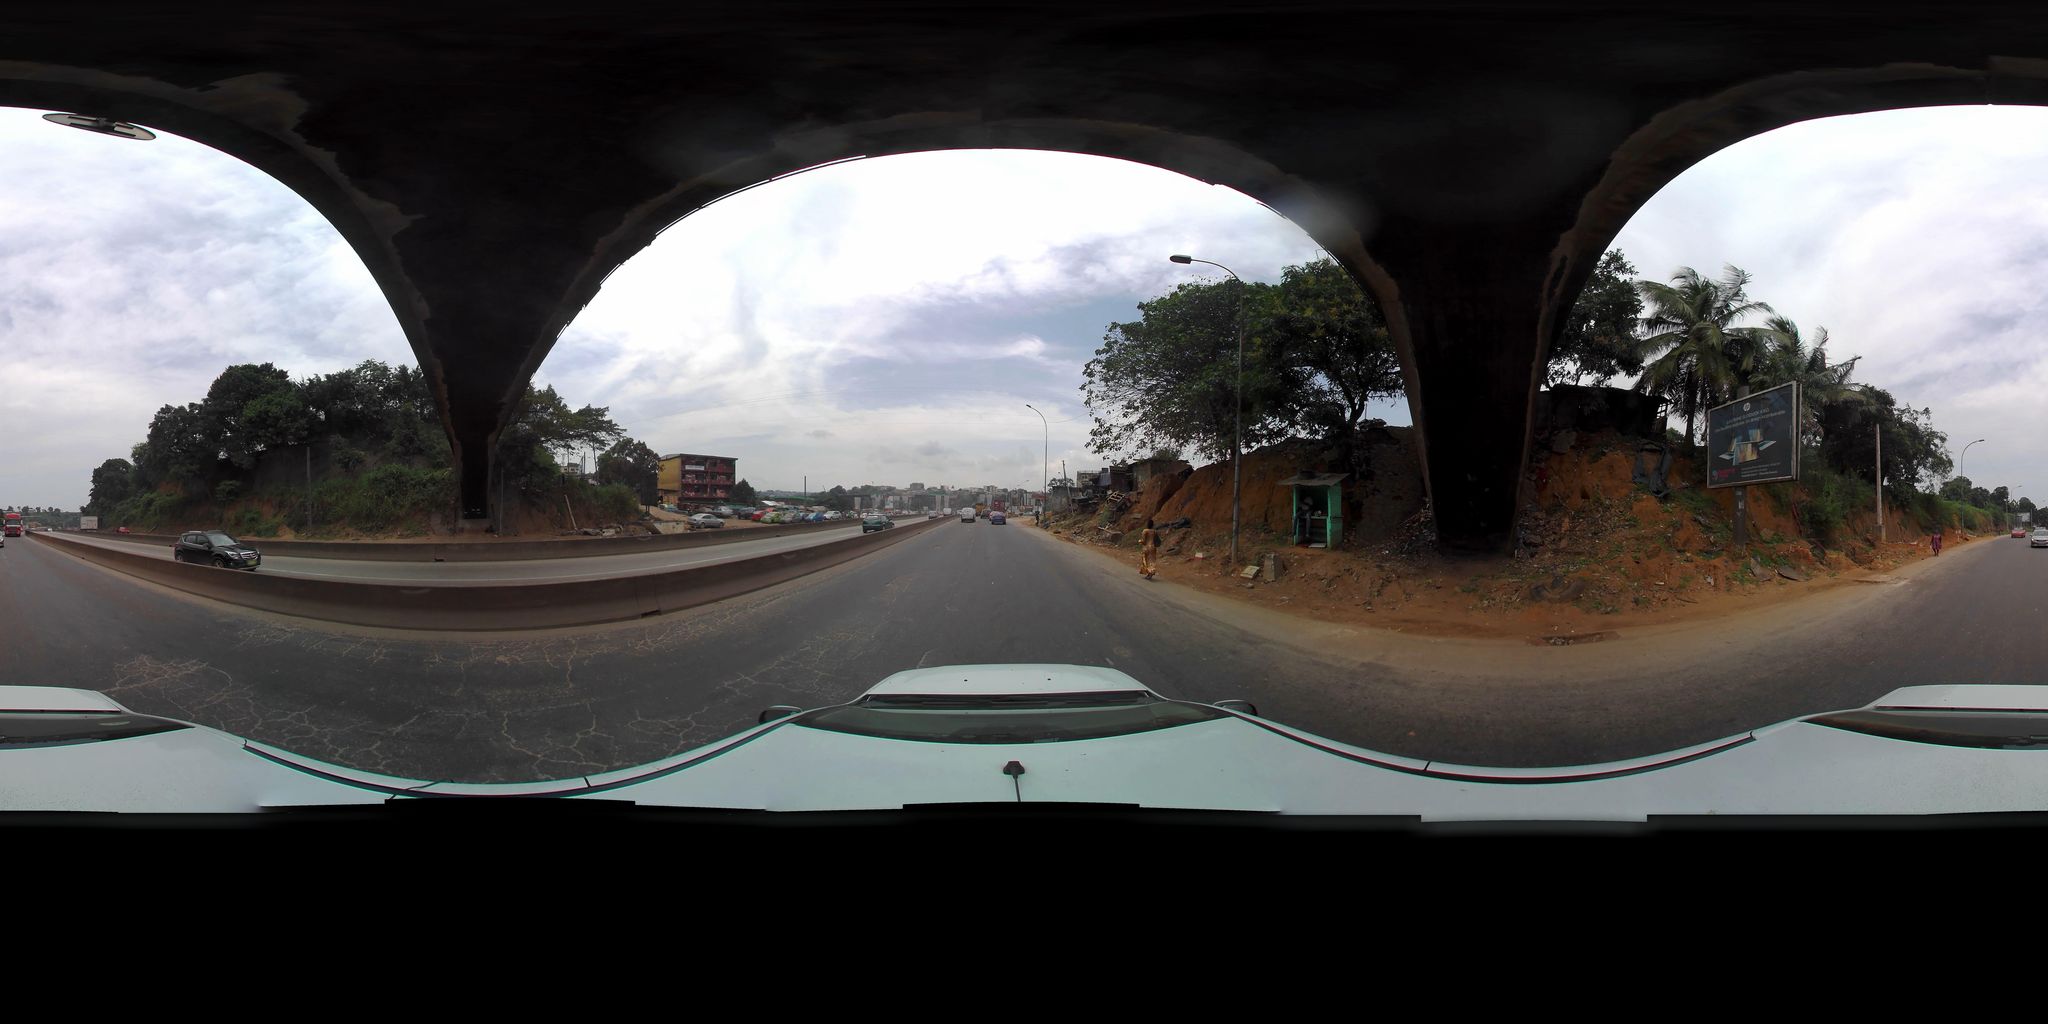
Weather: cloudy
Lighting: day
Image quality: slightly poor
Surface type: driving surface
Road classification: path, footway, steps
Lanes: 2.0
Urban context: urban centre
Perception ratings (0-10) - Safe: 0.66, Lively: 2.44, Beautiful: 4.35, Boring: 4.53, Depressing: 2.39, Wealthy: 1.53